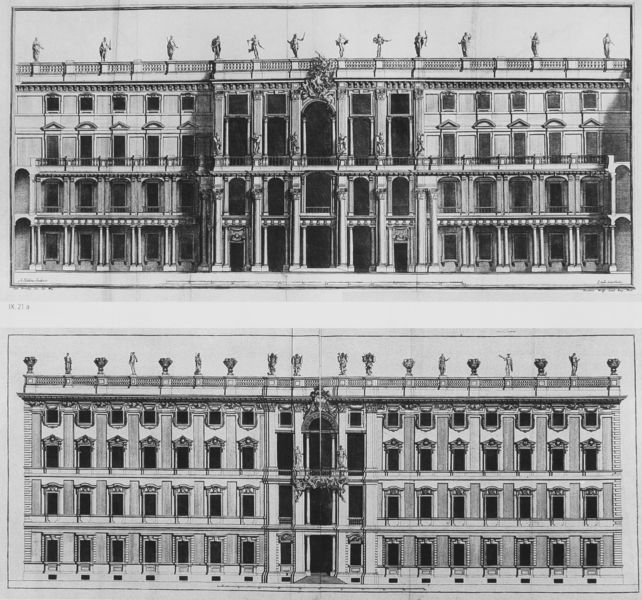
Titel: Fassadenentwürfe des Berliner Schlosses
Künstler: Paul d.Ä. Decker
Standort: Potsdam
Institution: Stiftung Preußische Schlösser und Gärten, Plankammer
Schlagwörter: dunkel, himmel, schatten, weiß, fenster, frankreich, grau, licht, pfeiler, schmuck, schwarz, skizze, säule, säulen, tür, zeichnung, dach, gebäude, haus, schloss, ornament, architektur, barock, rahmen, sockel, häuser, brüstung, figur, reich, klassizismus, personen, pflanzen, front, renaissance, fensterläden, skulptur, statue, deutschland, balkon, terrasse, ansicht, bogen, fassade, fassaden, türen, venedig, zwei, studie, mast, giebel, grafik, hof, empore, pilaster, figuren, rundbogen, treppe, hotel, symmetrie, seitenansicht, stuck, geländer, stufen, plastik, podest, tor, foto, bögen, segment, vier, eingang, tusche, arkade, berlin, offen, motiv, dreistöckig, münchen, palast, palazzo, balustrade, rückseite, hinten, groß, schnitt, stich, seite, schwarzweiß, reihe, bleistift, entwurf, kranz, rathaus, tinte, arkaden, kapitelle, rom, photo, vorderseite, fries, portal, wappen, villa, rückansicht, sims, doppelsäulen, gesims, skulpturen, risalit, statuen, anwesen, mezzanin, antik, profan, rundbögen, gärtner, historismus, vatikan, vorderansicht, etagen, geschosse, plan, achsen, ballustrade, wien, entwürfe, putten, kupferstich, klassik, stockwerke, quadrat, bau, hasu, geschoss, klenze, schinkel, klassizistisch, triumphbogen, bauwerk, palais, kranzgesims, aufriss, hoffassade, architekturzeichnung, fensterachsen, profanbau, ädikula, kolossalordnung, mittelbau, attika, piano nobile, figurinen, zweigeschossig, mittelachse, serliana, superposition, horizontale, säulenordnung, ordnung, palladio, repräsentativ, vorne, erdgeschoss, kolossal, gliederung, zonen, säulenvorlagen, eckquaderung, vordereingang, archiv, stele, landtag, maximilianeum, gartenfassade, vierstöckig, maximilaneum, gliederbau, zwillingssäulen, staatsgebäude, kartuschen, dachfiguren, standfiguren, jura, grade, tabularium, balokn, schlüter, ecksteinverbund, hintereingang, mitelrisalit, stadtvilla, säulnvorlagen, terasse#, zeichnung#, antk, gebäuteumriss, dachschmuck